Question: I have got some angular services and a simple test, which tests that 1 method returns an instance of some type.
When I run it in WebStorm with PhantomJS and Chrome
'"browsers": ["PhantomJS", "ChromeCanary"]'
All tests are passed in chrome but in PhantomJS some tests will pass, but the test mentioned above produces the type error. (Not the test, but the code which is being tested by the test)
'''
TypeError: 'undefined' is not a function (evaluating 'this._decorateParent.bind(this)')
<... other info>
'''
Sure, I can mock out some dependencies and it will help. But I want to know what is the reason for such behaviour.
'''
angular.js v1.3.14
karma v0.12.32
PhantomJS v1.9.8
'''

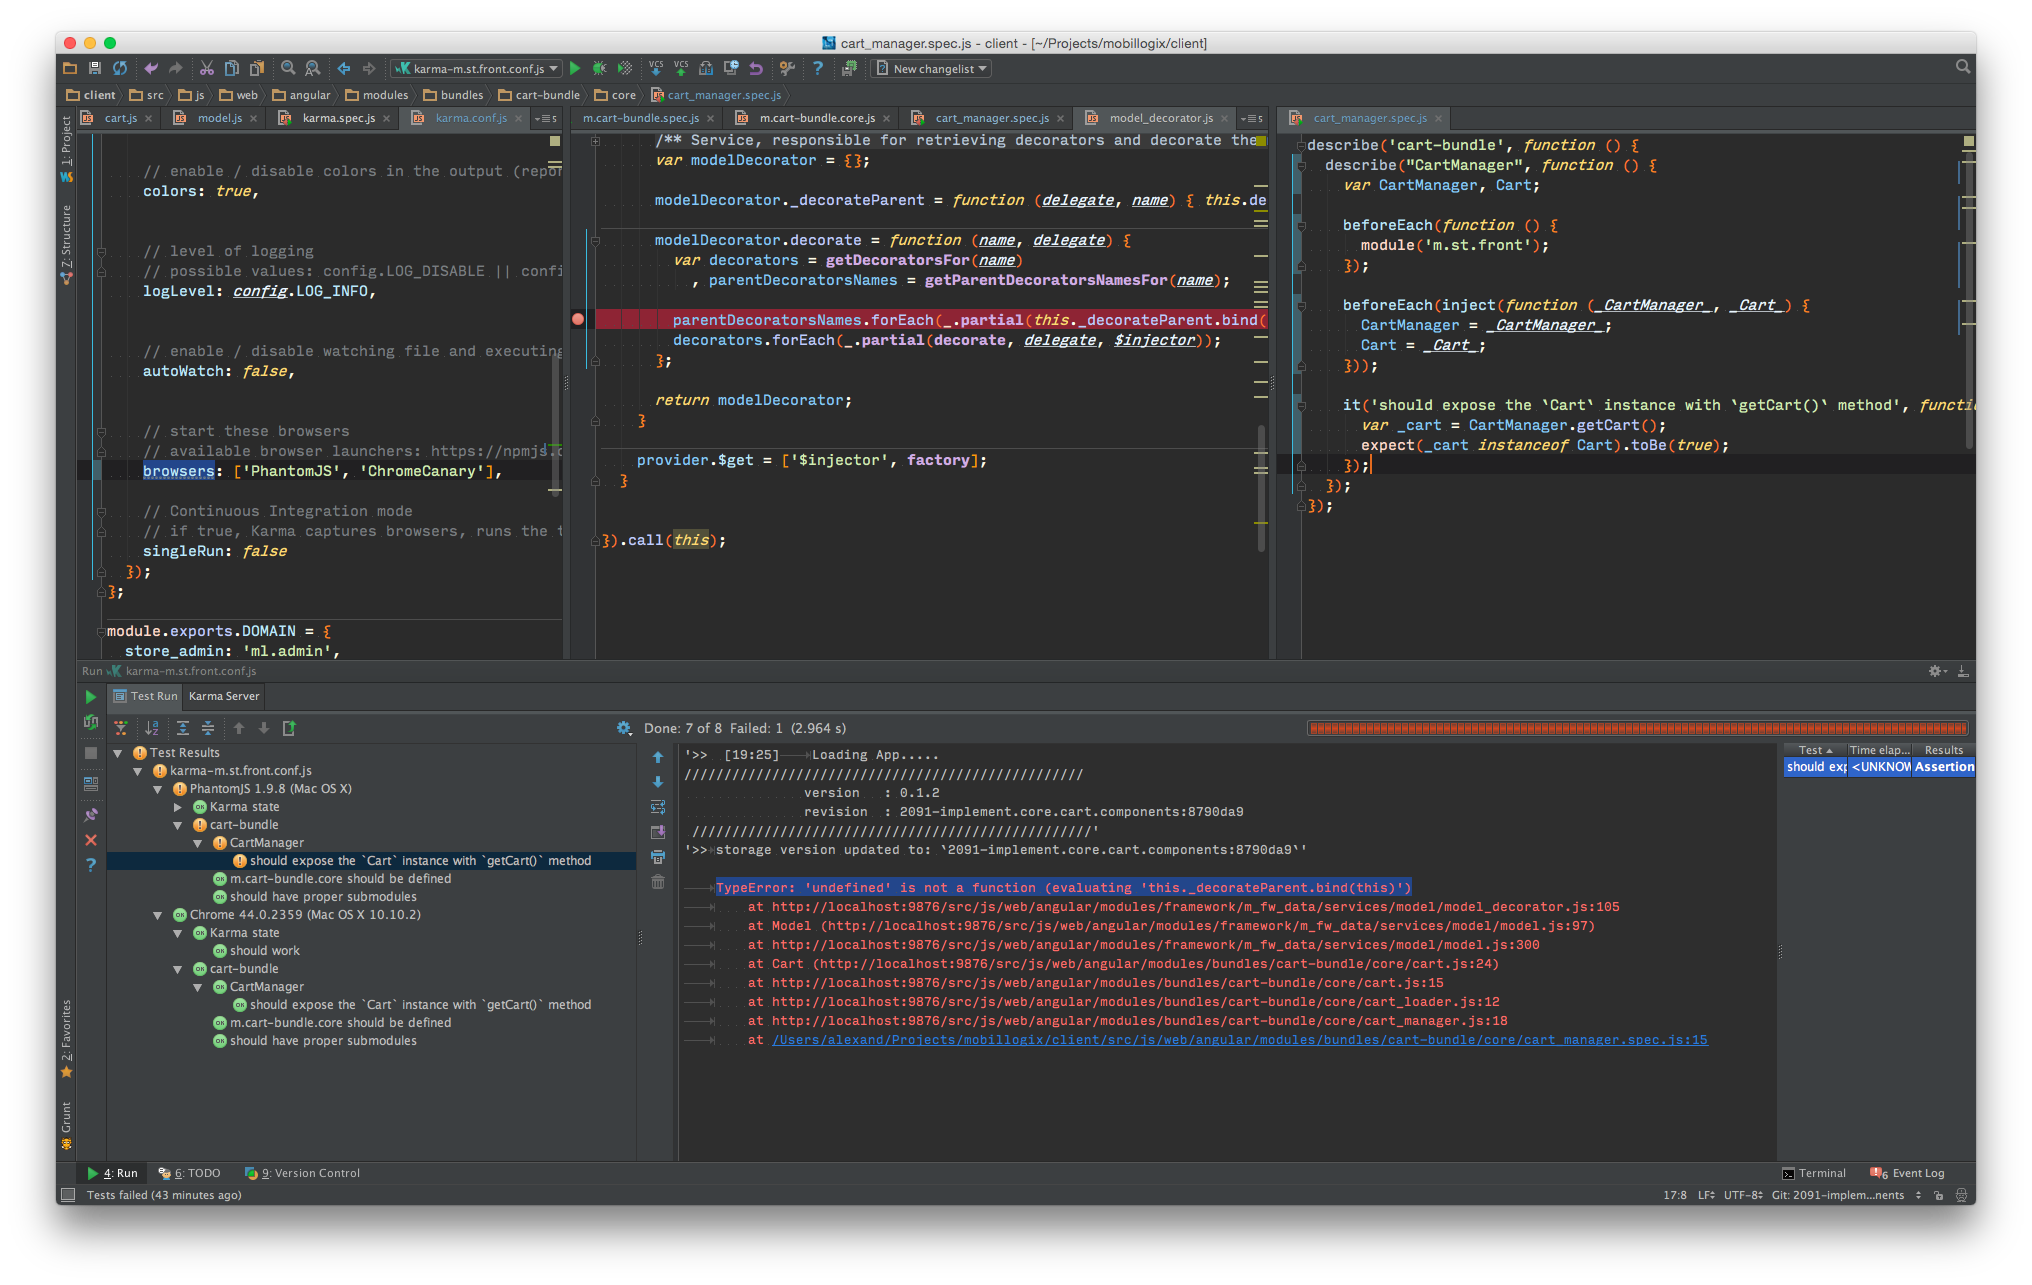
Answer: Update to PhantomJS 2 which is the easiest way to solve this. PhantomJS 1.x is based on a 4 year old fork of QtWebKit which didn't support 'Function.prototype.bind' at the time. Usually a shim is required to make that function known to PhantomJS, but this might be hard to impossible to do for karma.
If you want to try it with a shim, <URL> has always worked for me.